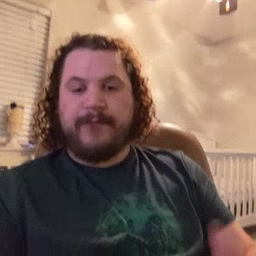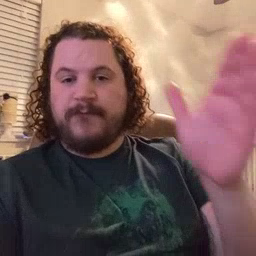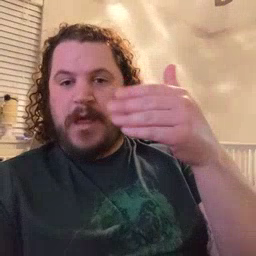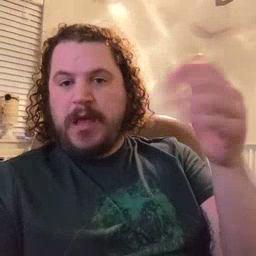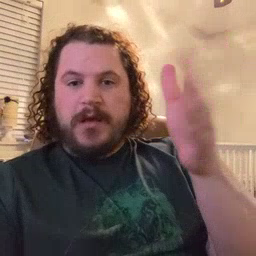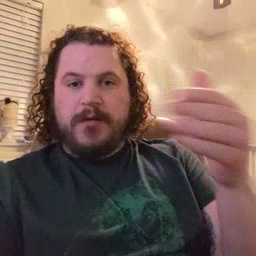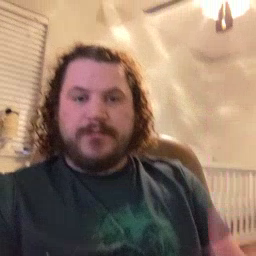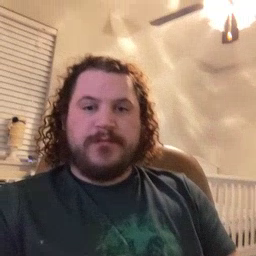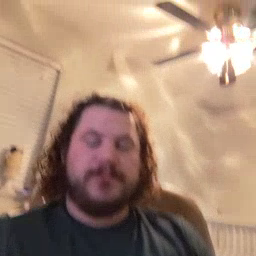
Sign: flag